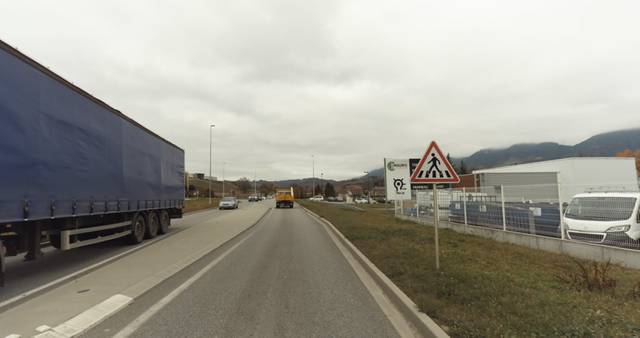
Region: France
Coordinates: 45.945, 6.155